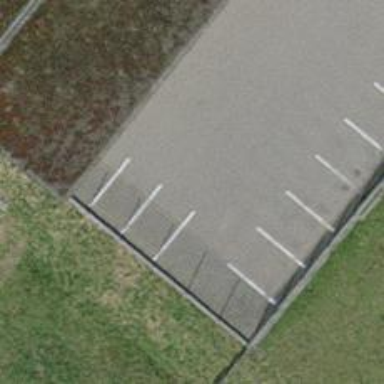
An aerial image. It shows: Road serving as parking aisle.